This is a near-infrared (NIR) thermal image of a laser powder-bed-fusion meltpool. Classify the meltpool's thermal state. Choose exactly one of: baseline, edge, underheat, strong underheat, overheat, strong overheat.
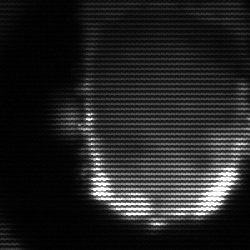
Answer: baseline